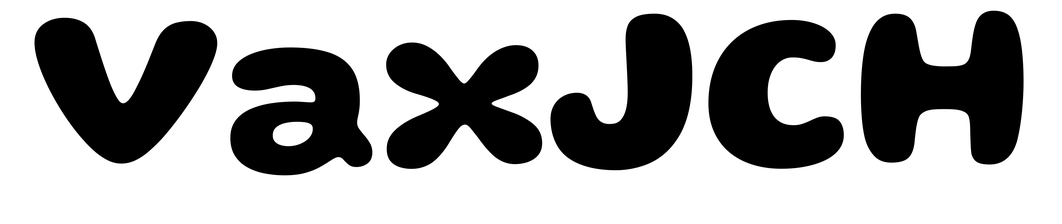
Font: Gluten_Bold